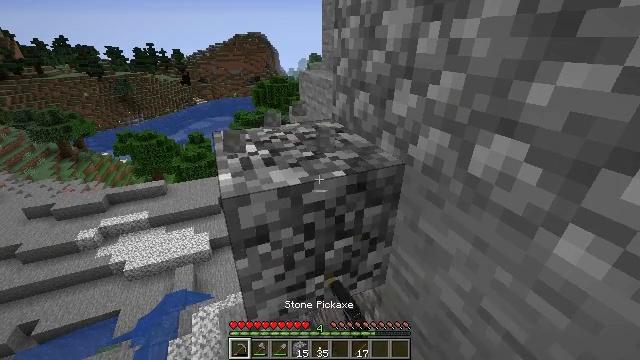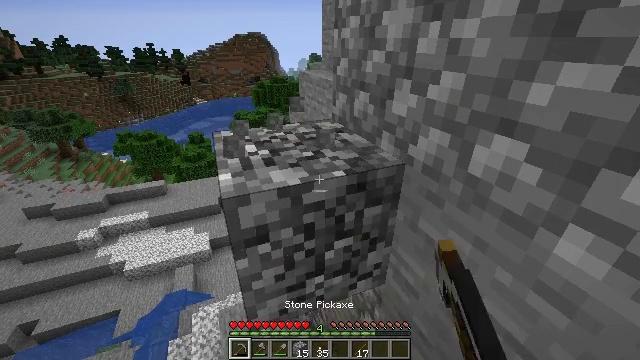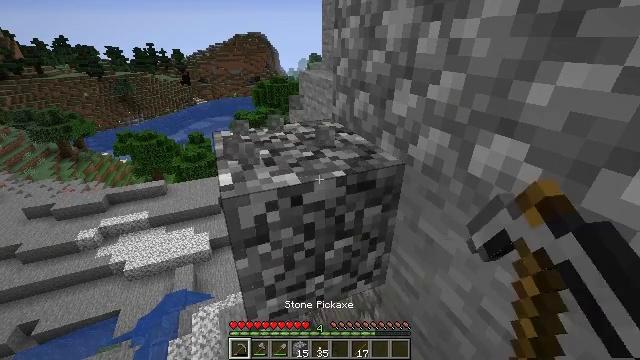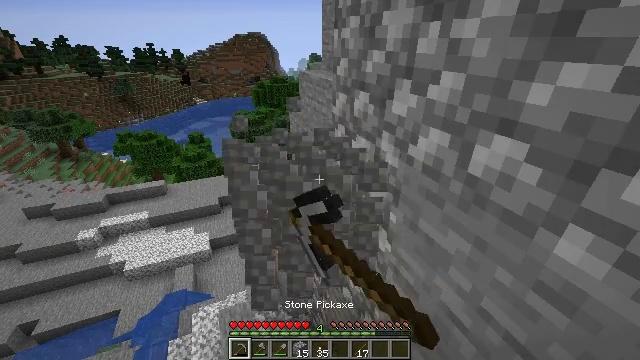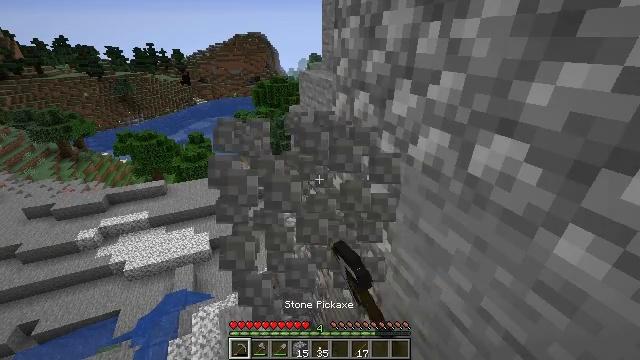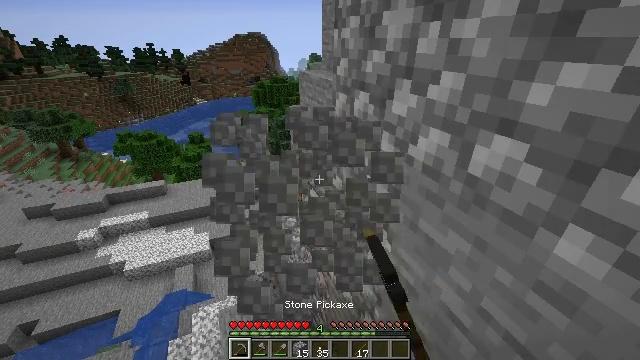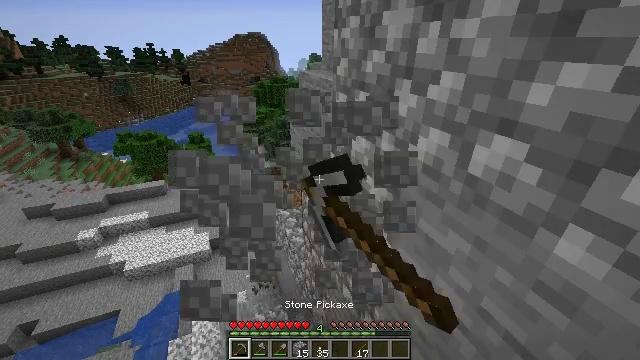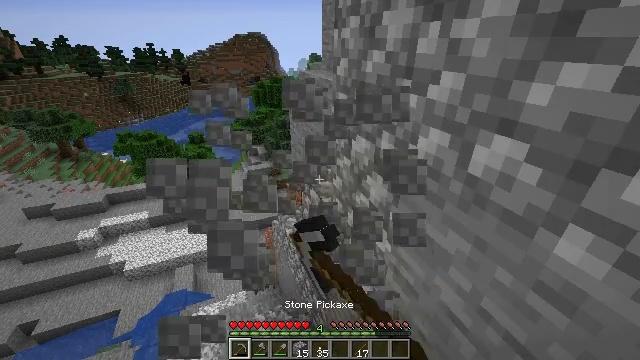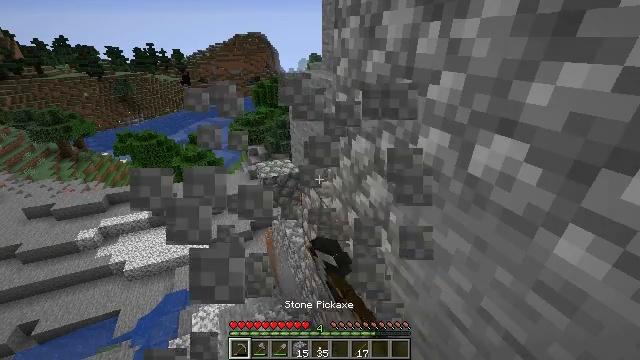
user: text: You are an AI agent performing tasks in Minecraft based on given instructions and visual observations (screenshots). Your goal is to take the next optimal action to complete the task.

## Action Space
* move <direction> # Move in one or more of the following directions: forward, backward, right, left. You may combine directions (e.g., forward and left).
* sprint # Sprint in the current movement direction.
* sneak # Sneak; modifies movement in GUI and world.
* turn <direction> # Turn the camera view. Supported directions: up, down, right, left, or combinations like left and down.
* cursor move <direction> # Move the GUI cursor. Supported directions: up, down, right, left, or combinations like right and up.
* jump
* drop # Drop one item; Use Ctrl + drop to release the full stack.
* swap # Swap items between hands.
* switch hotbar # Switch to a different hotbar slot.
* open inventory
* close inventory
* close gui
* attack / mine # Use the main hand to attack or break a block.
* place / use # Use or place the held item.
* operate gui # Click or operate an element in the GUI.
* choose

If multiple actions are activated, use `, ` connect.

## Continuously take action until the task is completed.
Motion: motion action
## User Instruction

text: Break the cobblestone to create a path.
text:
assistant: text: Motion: attack / mine
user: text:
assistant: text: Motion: attack / mine
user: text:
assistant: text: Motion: attack / mine
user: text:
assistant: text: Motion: attack / mine
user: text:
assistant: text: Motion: attack / mine
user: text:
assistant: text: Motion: attack / mine
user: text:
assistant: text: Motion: attack / mine
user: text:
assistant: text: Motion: attack / mine
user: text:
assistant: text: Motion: attack / mine